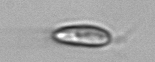
Label: Chrysochromulina